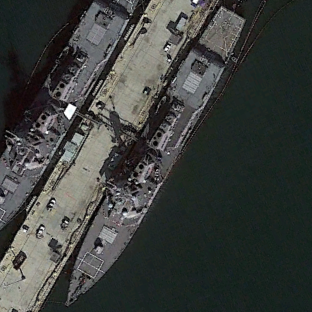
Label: destroyer